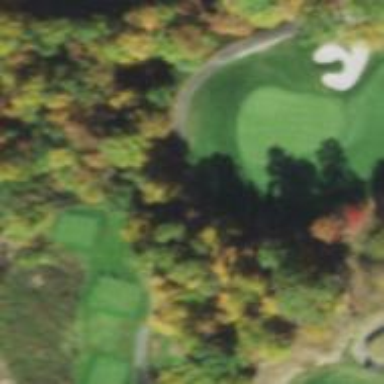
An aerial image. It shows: Pathway for golfing.